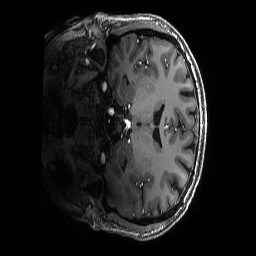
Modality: T1w
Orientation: coronal
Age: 24
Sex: female
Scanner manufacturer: siemens
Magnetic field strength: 6.98 T
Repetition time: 3.1 s
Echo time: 0.00252 s